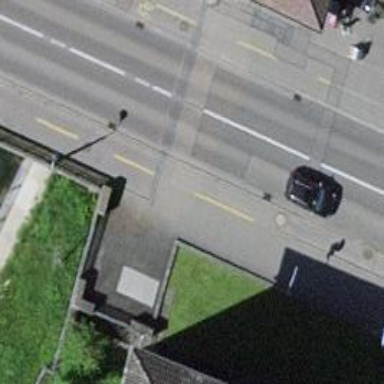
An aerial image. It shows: Sidewalk on bridge with asphalt surface. There is cycleway with asphalt surface as well.